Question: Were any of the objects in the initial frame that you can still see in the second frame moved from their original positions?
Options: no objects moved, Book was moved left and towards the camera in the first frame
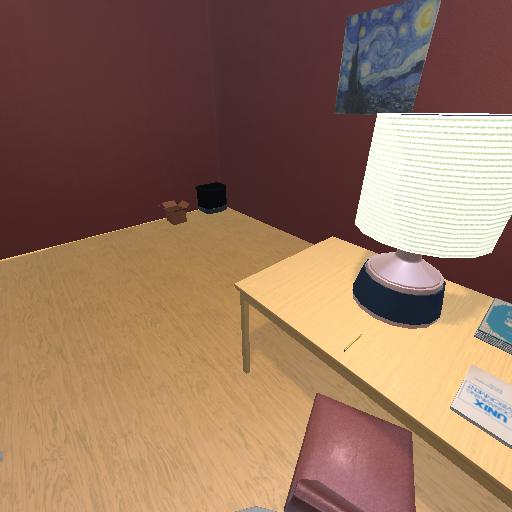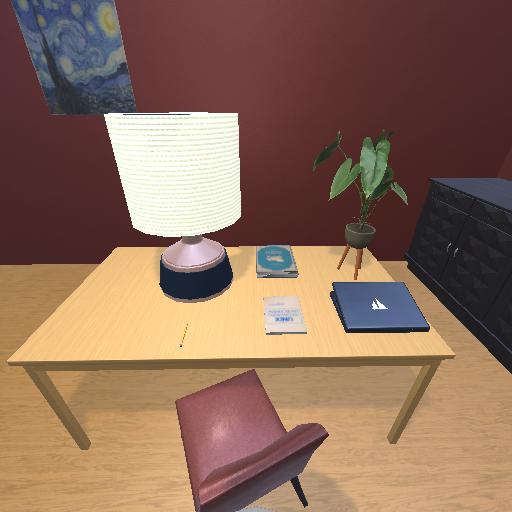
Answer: no objects moved